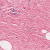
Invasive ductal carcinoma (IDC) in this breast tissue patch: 0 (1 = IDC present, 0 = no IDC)